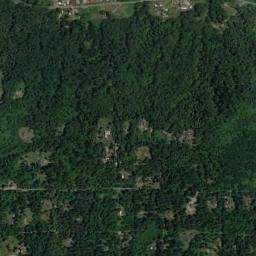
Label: forest